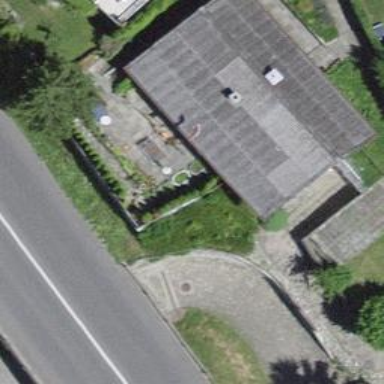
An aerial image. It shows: Terrace building.